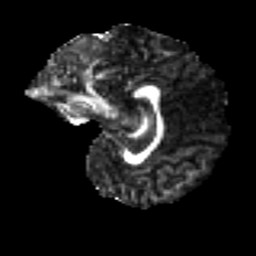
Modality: FA
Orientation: sagittal
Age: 27
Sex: female
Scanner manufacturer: ge
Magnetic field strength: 3 T
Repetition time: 7.8 s
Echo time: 0.0606 s